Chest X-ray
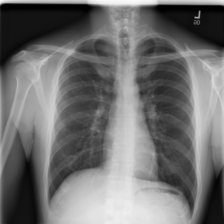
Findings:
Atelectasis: negative
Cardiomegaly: negative
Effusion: negative
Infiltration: negative
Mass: negative
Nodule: negative
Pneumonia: negative
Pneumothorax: negative
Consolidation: negative
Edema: negative
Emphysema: negative
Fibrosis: negative
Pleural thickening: negative
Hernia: negative